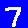
Digit: 7